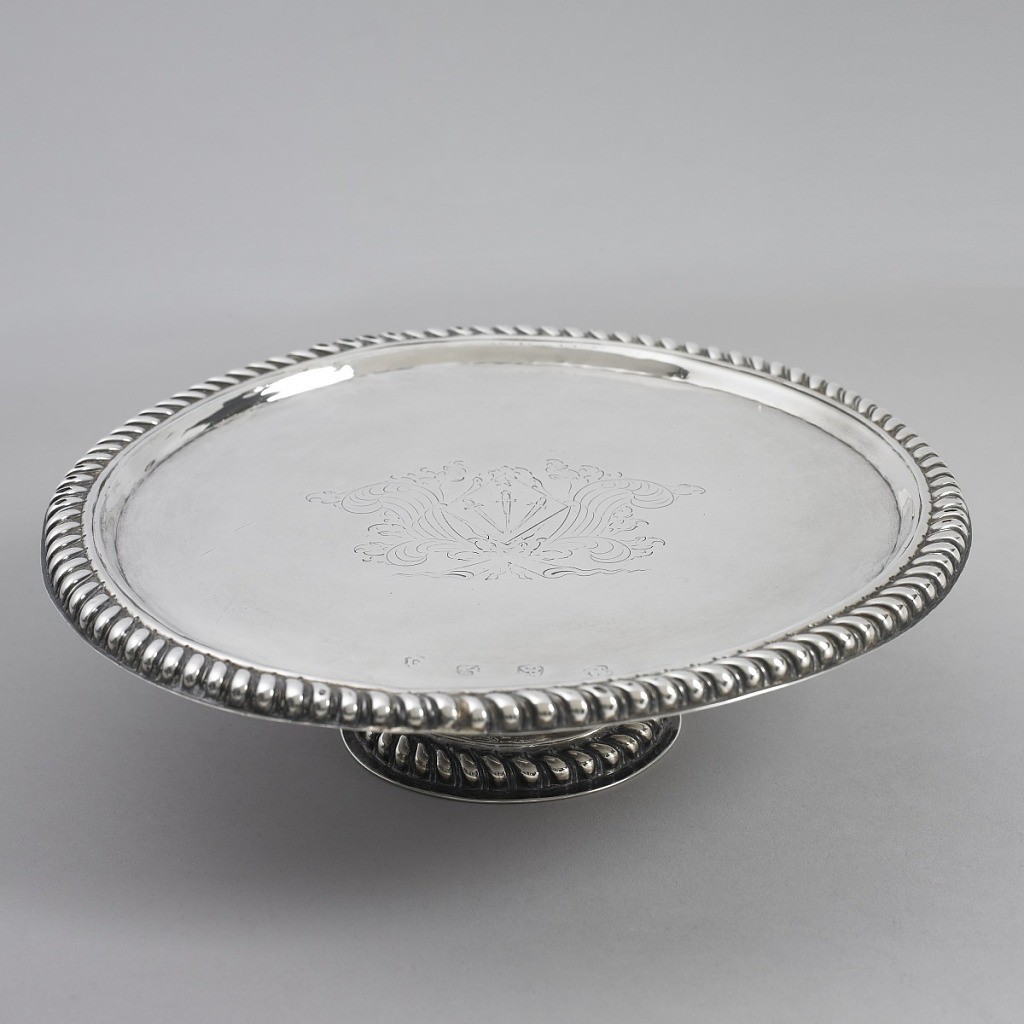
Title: Footed Salver
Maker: Anthony Nelme, active 1681 - 1722
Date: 1695–1696
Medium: silver
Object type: salver
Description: Circular tray on spreading cylindrical foot. Rim of tray and base of foot of edged with repoussé cording. Engraved in center are three swords in lozenge shield, surrounded by feathers.